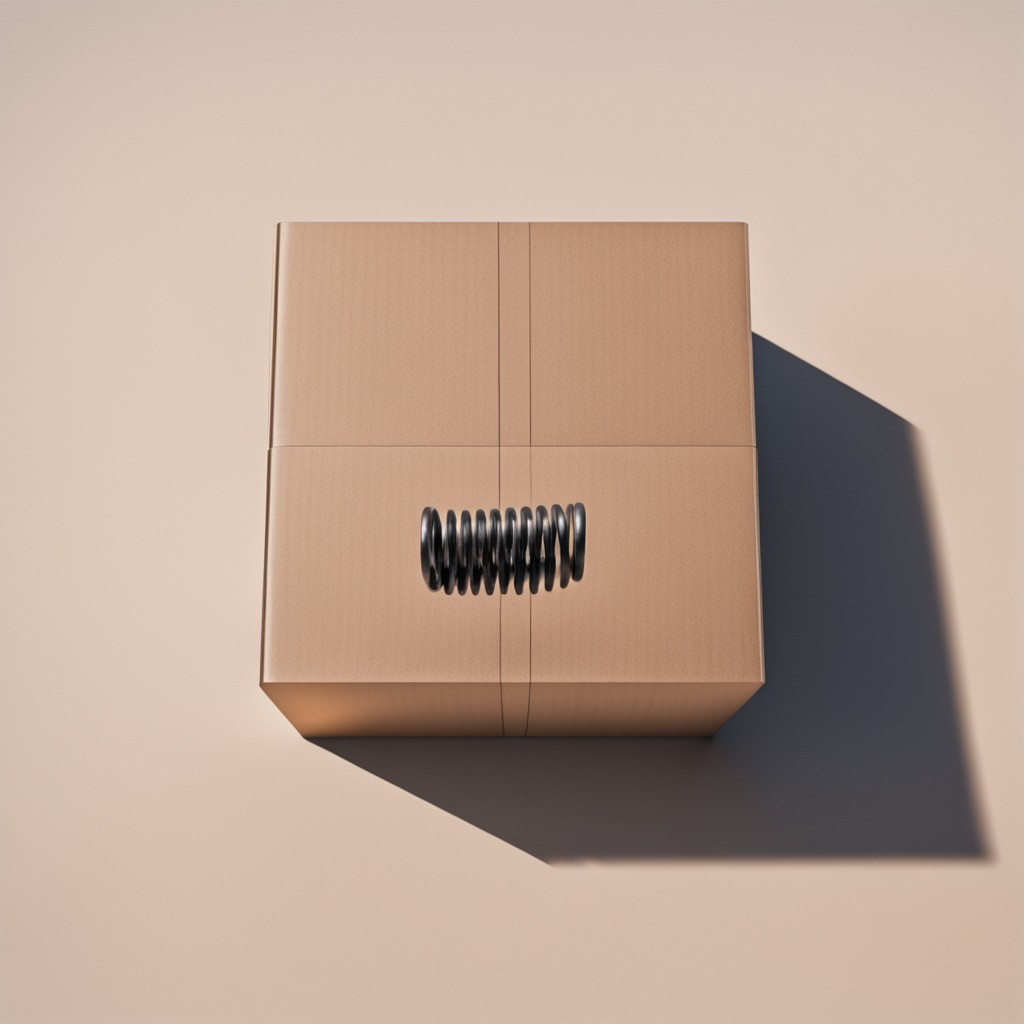
A coiled metal spring lies on a clean dry cardboard box surface in an outdoor workshop during daytime bright natural light soft shadows slightly creased but